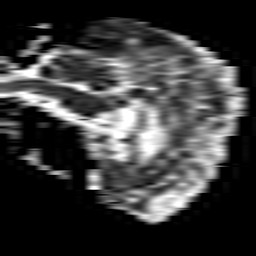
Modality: ADC
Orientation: sagittal
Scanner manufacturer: philips
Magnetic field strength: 1.5 T
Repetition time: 3.949 s
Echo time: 0.07466 s